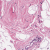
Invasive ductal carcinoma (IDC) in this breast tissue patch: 0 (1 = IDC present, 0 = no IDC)